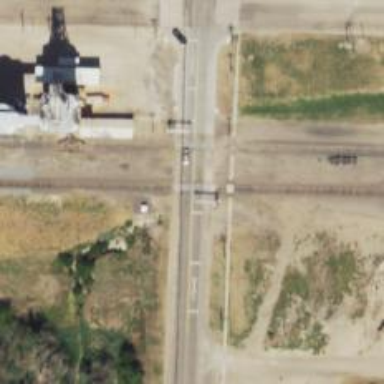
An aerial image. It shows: Railway level crossing.